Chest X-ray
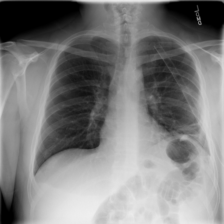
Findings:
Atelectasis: negative
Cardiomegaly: negative
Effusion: positive
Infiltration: negative
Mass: negative
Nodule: negative
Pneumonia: negative
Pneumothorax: negative
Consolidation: negative
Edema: negative
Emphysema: negative
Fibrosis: negative
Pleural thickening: negative
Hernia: negative